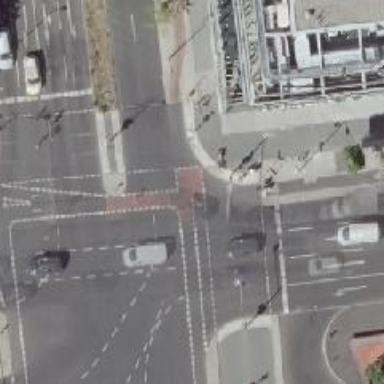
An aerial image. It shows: Asphalt footway with crossing equipped with traffic signals.